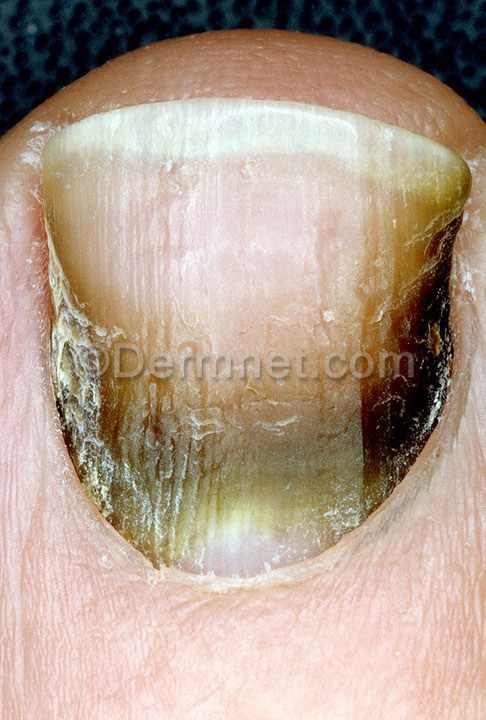
Disease: Nail Fungus and other Nail Disease